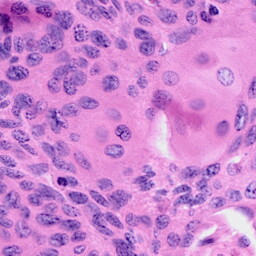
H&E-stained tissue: Cervix